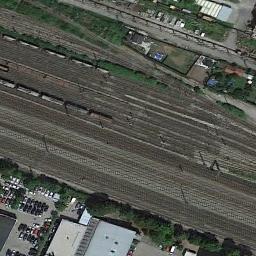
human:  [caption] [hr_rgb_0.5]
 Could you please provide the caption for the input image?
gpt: There are two parallel railway lines here .

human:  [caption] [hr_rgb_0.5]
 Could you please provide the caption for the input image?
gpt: These railways have a train on the track and a parking lot is on one side of the railways .

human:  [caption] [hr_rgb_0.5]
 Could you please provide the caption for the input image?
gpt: There are several buildings beside the railway .

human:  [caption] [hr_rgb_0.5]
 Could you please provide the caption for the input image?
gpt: The railway is next to some trees and houses .

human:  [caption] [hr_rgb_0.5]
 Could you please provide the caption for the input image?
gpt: There are some buildings and many cars beside the railway .